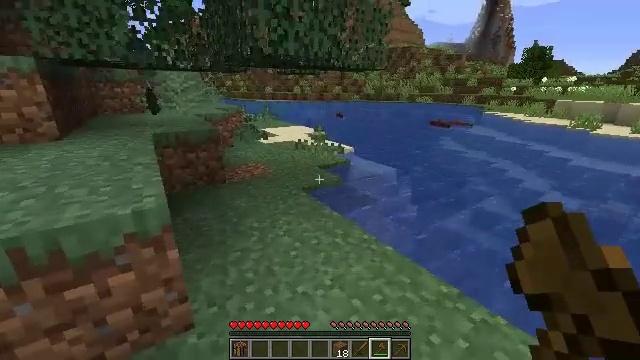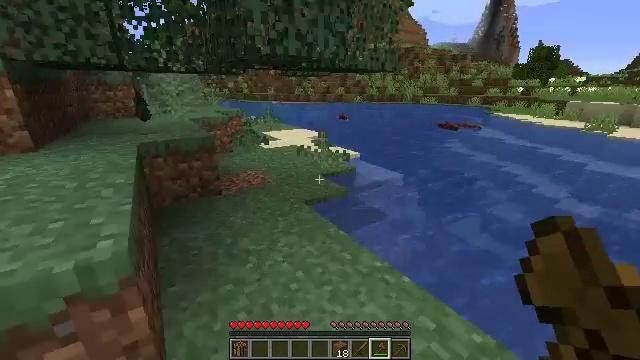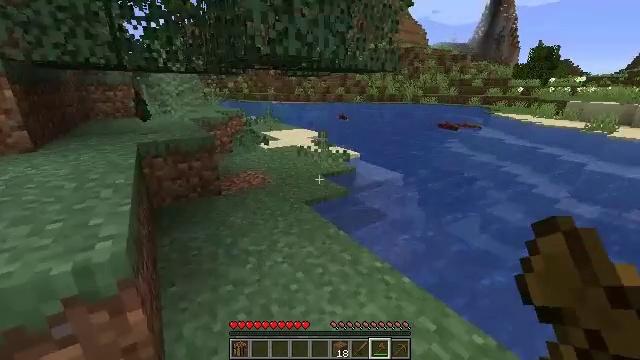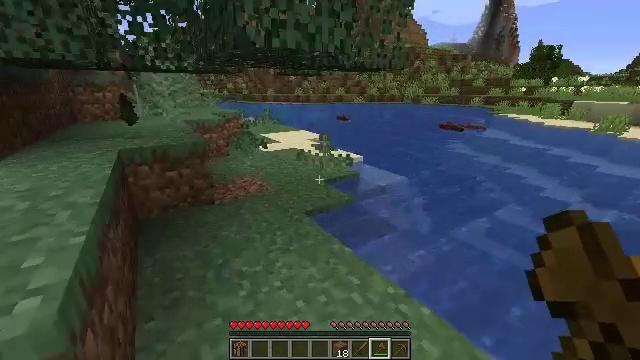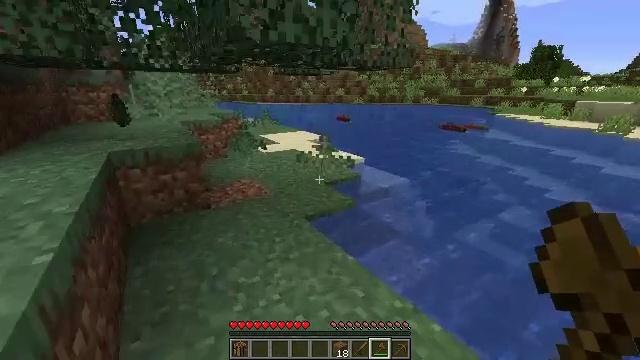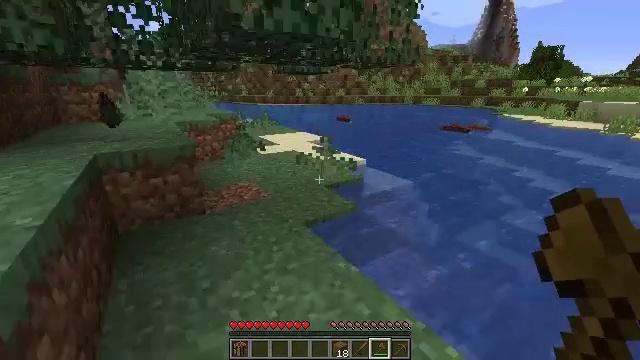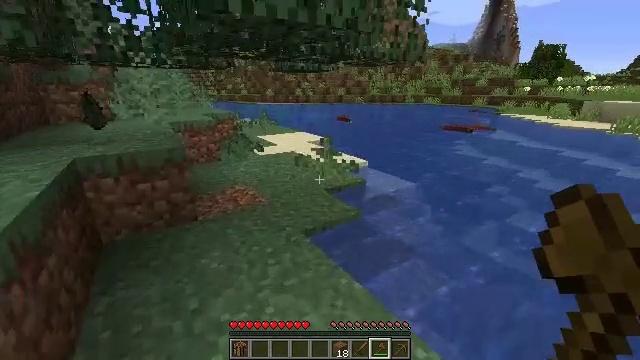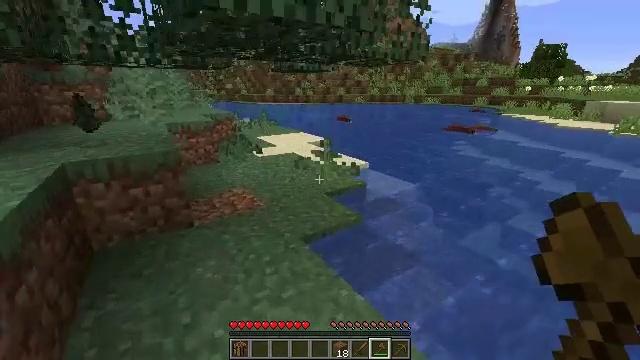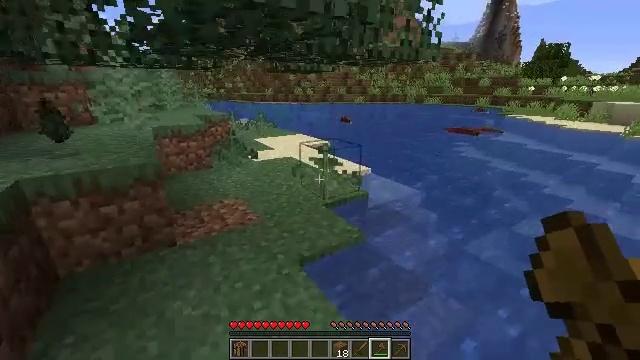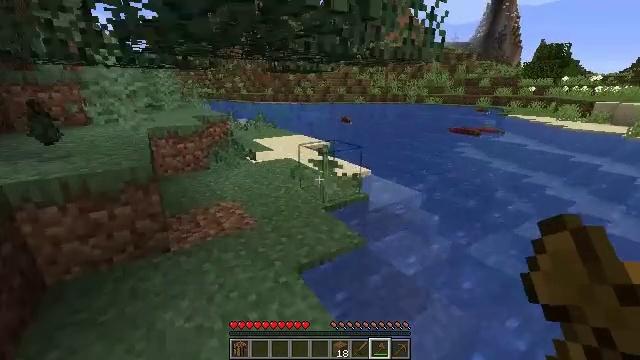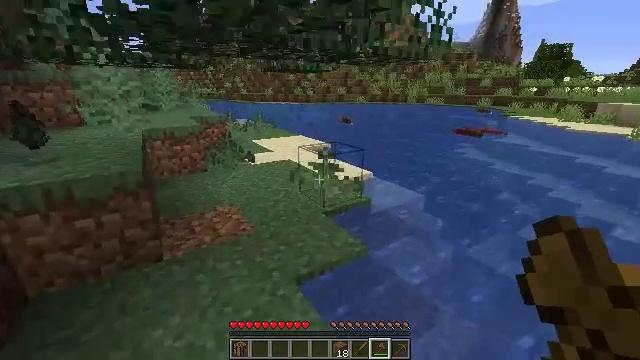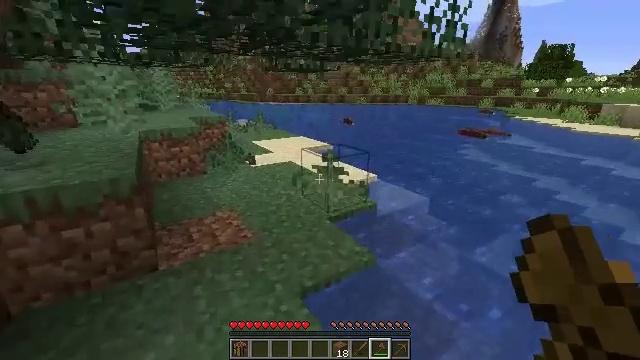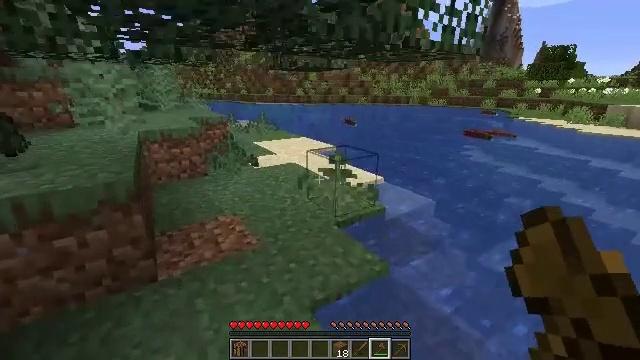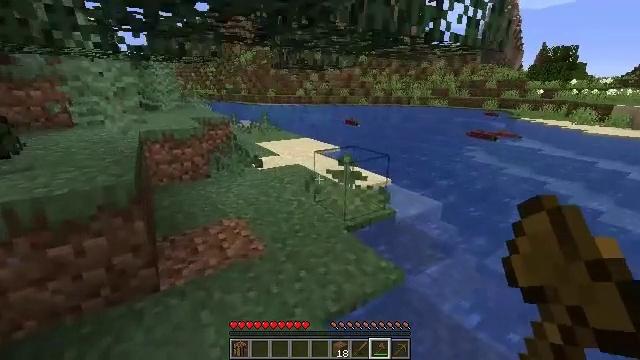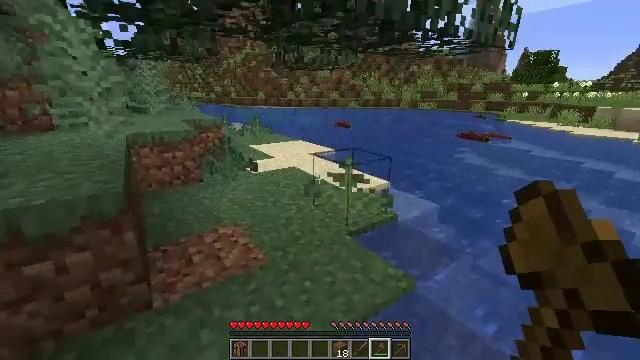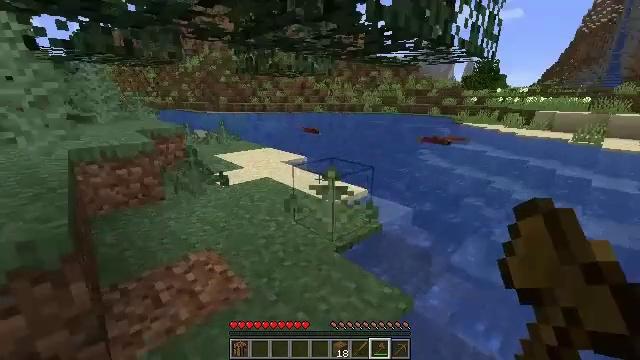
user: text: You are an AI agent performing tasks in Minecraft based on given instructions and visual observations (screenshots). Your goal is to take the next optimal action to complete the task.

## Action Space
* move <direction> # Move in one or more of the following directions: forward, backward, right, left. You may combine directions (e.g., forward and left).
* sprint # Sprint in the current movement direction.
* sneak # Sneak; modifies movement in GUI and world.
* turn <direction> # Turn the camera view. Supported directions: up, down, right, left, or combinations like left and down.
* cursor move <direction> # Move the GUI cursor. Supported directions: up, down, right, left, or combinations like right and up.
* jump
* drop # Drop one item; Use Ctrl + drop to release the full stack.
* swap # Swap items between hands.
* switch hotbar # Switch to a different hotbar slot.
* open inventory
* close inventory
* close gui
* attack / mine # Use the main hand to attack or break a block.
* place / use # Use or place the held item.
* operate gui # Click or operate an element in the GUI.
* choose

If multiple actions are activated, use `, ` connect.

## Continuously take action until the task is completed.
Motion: motion action
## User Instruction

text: Kill aquatic mobs.
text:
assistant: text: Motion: move forward
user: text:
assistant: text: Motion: move forward
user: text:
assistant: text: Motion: move forward
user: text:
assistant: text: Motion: move forward
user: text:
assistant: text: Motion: move forward
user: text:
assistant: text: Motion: move forward
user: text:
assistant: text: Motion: move forward
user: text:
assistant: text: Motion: move forward
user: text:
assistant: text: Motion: move forward
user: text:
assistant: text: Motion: move forward and move left
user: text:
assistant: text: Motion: move forward and move left
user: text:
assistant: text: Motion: move forward and move left
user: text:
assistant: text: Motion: move forward and move left
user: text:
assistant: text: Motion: move forward and move left, turn right
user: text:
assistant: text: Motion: move forward, turn right and up
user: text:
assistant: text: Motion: move forward, turn right
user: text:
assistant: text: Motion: move forward, turn right
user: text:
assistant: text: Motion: move forward
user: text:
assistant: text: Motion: move forward
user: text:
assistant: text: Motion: move forward
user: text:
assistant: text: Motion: move forward
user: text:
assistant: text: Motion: move forward
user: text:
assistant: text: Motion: move forward and move left
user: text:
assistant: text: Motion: move forward and move left
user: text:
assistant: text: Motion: move forward and move left
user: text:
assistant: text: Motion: move forward and move left
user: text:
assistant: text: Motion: move forward and move left
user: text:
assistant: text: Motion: move forward and move left
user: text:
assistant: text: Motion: move forward and move left
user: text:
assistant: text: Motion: move forward and move left